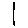
Label: star